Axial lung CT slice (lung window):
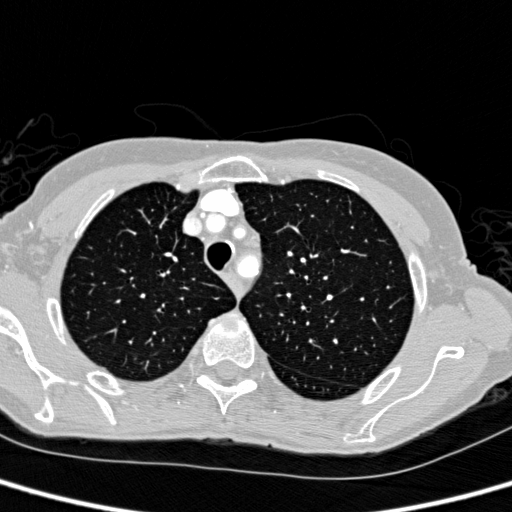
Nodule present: no